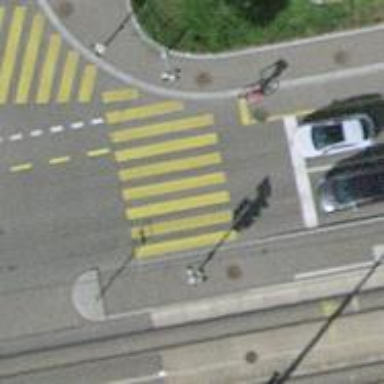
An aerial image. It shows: Road with traffic signals and zebra crossing with zebra markings.